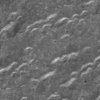
Label: not_dusty